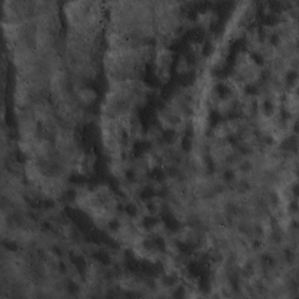
Label: non_frost